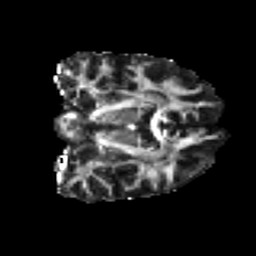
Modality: FA
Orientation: coronal
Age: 34
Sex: female
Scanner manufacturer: ge
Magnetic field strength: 3 T
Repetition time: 7.8 s
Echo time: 0.0606 s